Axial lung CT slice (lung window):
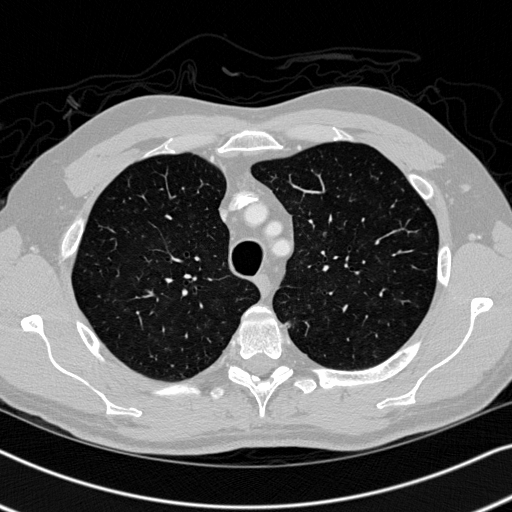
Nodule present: yes
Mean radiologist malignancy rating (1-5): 2.333